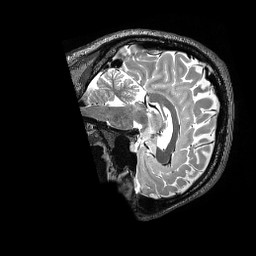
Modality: T2w
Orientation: sagittal
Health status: healthy
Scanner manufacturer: siemens
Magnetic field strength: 3 T
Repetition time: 3.2 s
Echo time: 0.565 s